Question: I have the following migration to create my MySQL database table
'''
public function up()
{
Schema::create('project_auth_keys', function (Blueprint $table) {
$table->increments('id');
$table->integer('project_id')->unsigned();
$table->string('key', 800);
$table->string('first_name', 80);
$table->string('last_name', 80);
$table->timestamps();
// link project id with real project id
$table->foreign('project_id')->references('id')->on('projects');
});
}
'''
Now what I want ot accomplish is make 'key' "unique"... However I know that I can do that by simply changing
'''
$table->string('key', 800)->unique();
'''
But I don't want to make it unique for the whole table I want to make it unique based on project_id.
For example a entry with project_id of 1 and a entry with project_id of 2 can have the same key, however there cannot be 2 same keys in the same project_id.
Is this something I can do within MySQL or will I have to make this as a rule within my controller? I can do it in my controller not a problem, but I would rather do it in my database if possible.
Tried adding
'''
$table->primary(array('project_id', 'key'));
'''
Added it right below $table->primary(array('project_id', 'key'));
However after doing this I am getting a error when trying to run the migration.

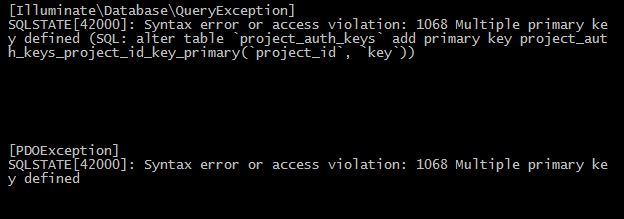
Answer: Something like this?
'''
$table->primary(array('project_id', 'key'));
'''
You can find the same in the documentation <URL>.
Solution 1: Since you already have a increment column defined, it is taking the same as a default primary key.
To use a composite primary key, you can either remove that column or calculate that column differently, otherwise it would throw you a duplicate primary key exception.
Also, the limitation of the length of primary key is "767" and hence you should reduce your key length to lower than that if possible.
I just tried the following and it works:
'''
Schema::create('test', function(Blueprint $table)
{
$table->integer('project_id')->unsigned();
$table->string('key', 100); // make sure the key length is within sql standards(767), "800" is not acceptable for primary key
$table->string('first_name', 80);
$table->string('last_name', 80);
$table->timestamps();
// Add primary
$table->primary( array( 'key', 'project_id' ) );
});
'''
Solution 2: You can just perform the validation in controller, that gives you more flexibility I believe and have the same structure, with just id as primary key. However, I am not very confident about performance. You will have to check on that.
Hope this helps.